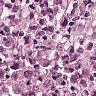
Metastatic tissue present: yes